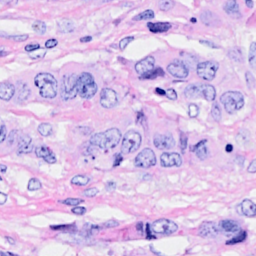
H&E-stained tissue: Breast